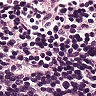
Metastatic tissue present: no